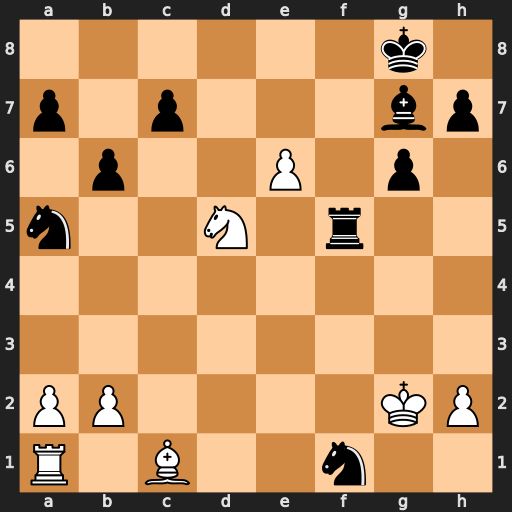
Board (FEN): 6k1/p1p3bp/1p2P1p1/n2N1r2/8/8/PP4KP/R1B2n2
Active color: w
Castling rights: -
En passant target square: -
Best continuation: Ne7+ Kf8 Nxf5